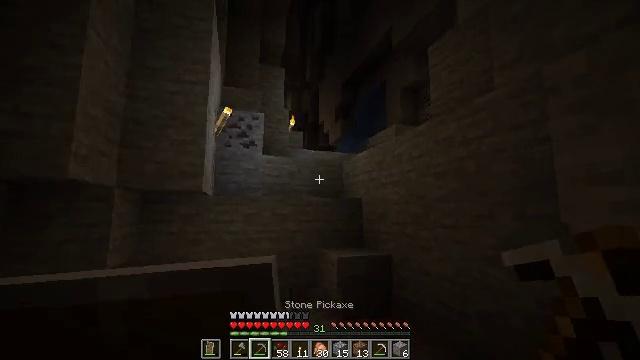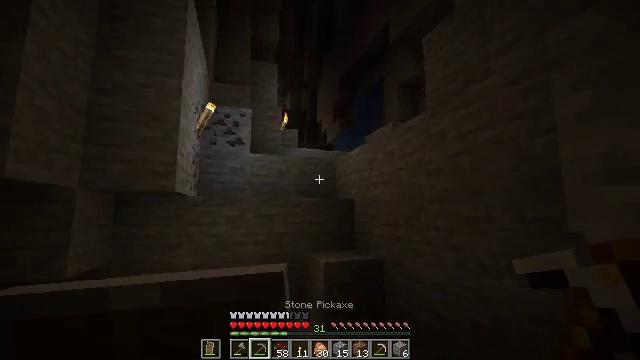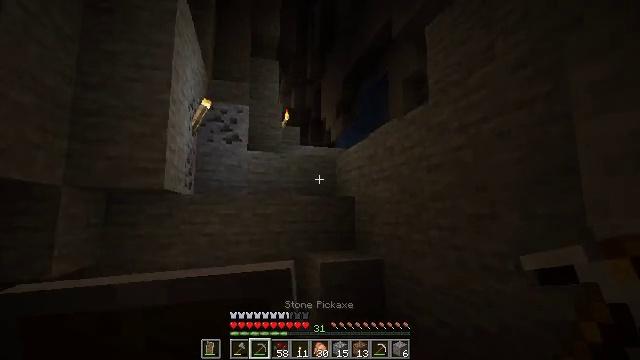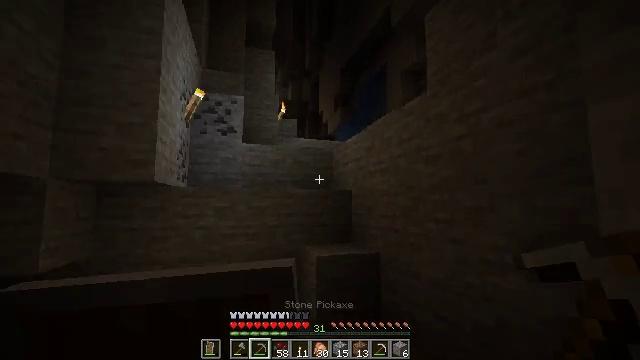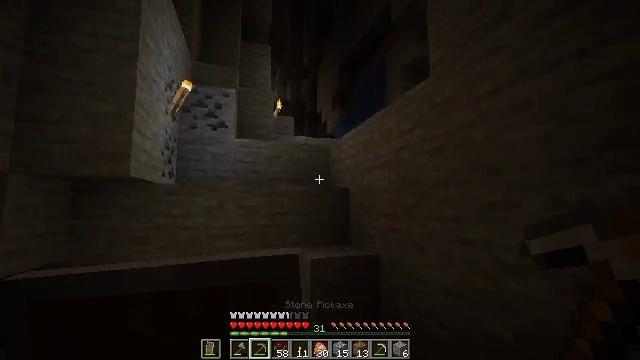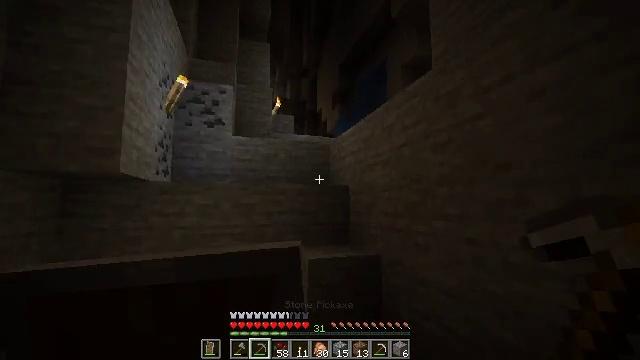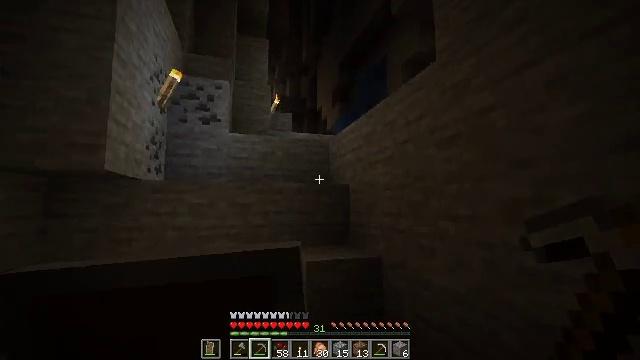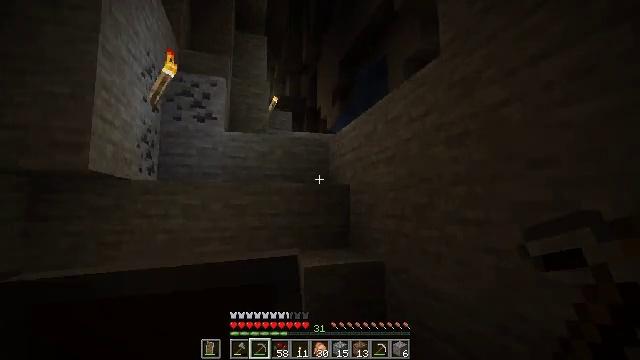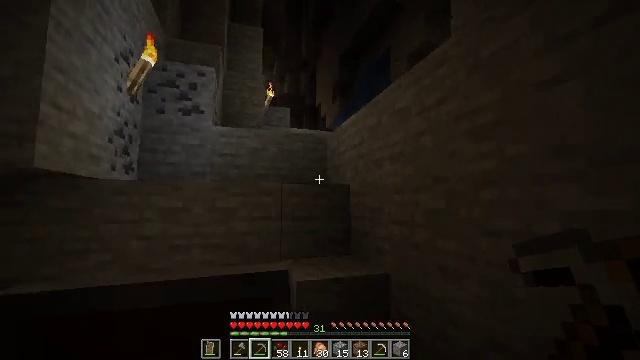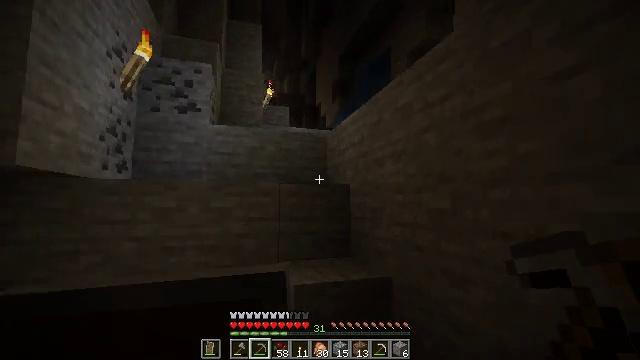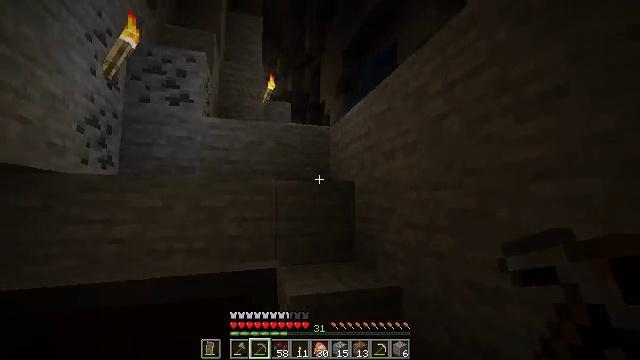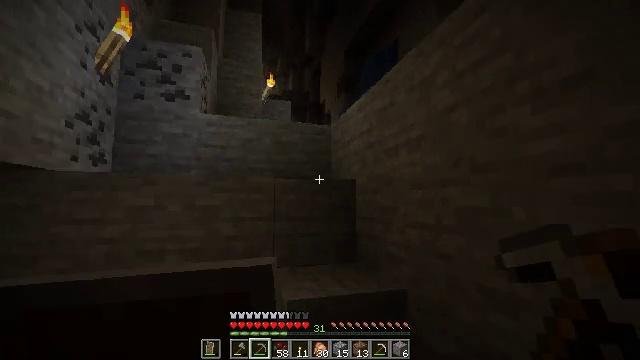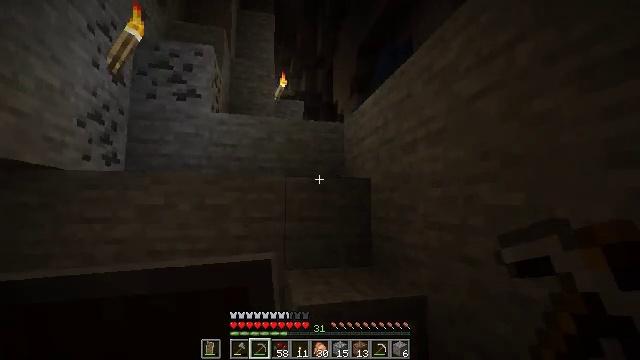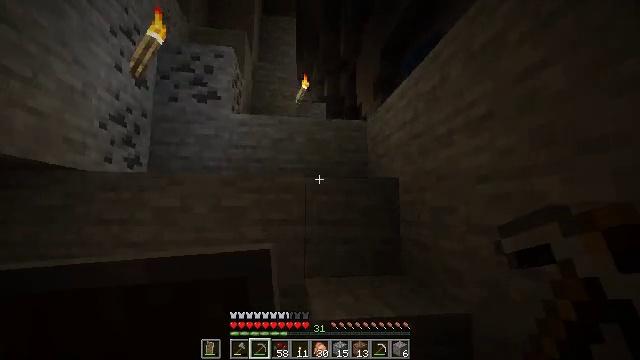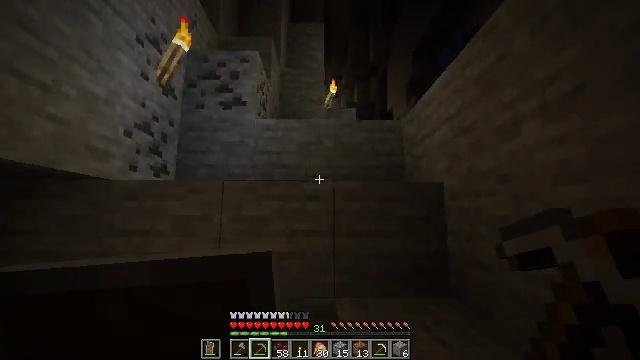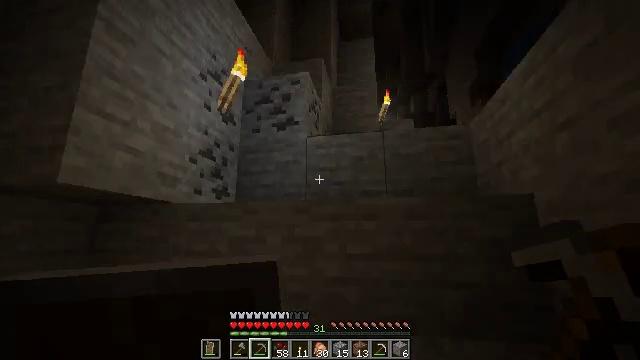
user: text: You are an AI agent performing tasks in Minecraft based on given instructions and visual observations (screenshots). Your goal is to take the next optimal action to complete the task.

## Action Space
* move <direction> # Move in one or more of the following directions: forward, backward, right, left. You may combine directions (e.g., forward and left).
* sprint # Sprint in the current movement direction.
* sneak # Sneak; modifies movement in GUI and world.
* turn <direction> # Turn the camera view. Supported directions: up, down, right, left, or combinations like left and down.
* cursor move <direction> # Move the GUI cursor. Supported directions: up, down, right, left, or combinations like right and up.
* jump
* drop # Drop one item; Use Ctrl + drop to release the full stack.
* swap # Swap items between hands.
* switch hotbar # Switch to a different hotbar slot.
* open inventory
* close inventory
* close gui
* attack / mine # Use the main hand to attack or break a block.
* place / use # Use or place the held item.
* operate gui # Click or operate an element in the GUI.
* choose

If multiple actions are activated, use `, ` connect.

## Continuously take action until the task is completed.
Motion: motion action
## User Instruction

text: Destroy the wall torch to gather it.
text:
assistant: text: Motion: move forward and move right
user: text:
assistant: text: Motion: move forward and move right, turn left
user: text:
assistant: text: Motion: move forward, turn down
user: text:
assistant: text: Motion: move forward
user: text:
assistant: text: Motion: move forward
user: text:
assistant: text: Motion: move forward
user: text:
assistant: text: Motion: move forward
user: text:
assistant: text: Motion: move forward
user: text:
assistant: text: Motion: move forward
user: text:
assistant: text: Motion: move forward
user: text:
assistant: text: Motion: move forward
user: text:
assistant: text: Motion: move forward, turn left
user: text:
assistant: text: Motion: move forward, turn left and up
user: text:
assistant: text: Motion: move forward, turn left and up
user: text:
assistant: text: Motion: move forward and move right, turn left and up
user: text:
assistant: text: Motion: move forward and move right, turn left and up
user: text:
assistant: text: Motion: move forward and move right, turn left
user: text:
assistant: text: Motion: move forward and move right, turn left
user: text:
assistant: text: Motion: move forward and move right, turn left, jump
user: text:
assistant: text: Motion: move forward and move right, turn left, jump
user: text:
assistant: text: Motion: move forward and move right, turn down, jump
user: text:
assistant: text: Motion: move forward and move right, turn down, jump
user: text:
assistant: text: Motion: move forward and move right, turn down
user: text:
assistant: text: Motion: move forward and move right, turn right and down
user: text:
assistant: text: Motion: move forward and move right, turn right and down
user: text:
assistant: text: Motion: move forward and move right
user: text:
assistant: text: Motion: move forward and move right
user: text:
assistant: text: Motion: move forward and move right
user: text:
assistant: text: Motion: move forward and move right, turn left, jump
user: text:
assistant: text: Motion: move forward and move right, turn left, jump